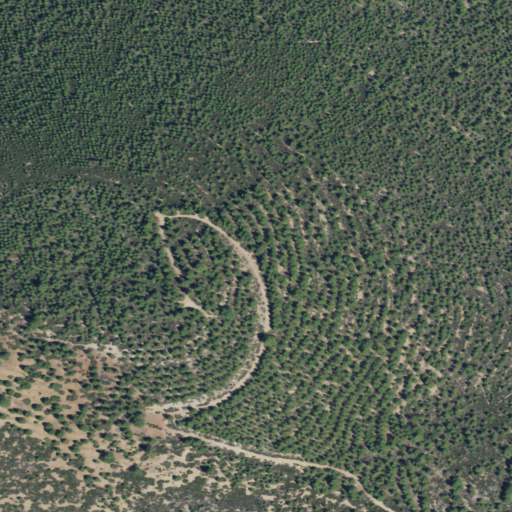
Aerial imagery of mountain in Oregon named Green Butte containing evergreen forest and shrub